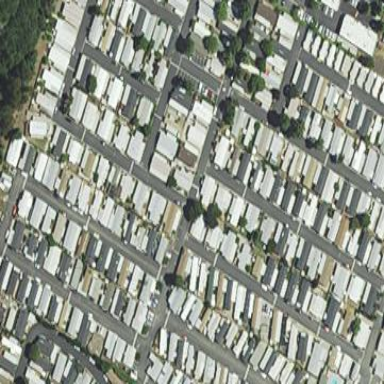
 specifically identified as mobile home park."